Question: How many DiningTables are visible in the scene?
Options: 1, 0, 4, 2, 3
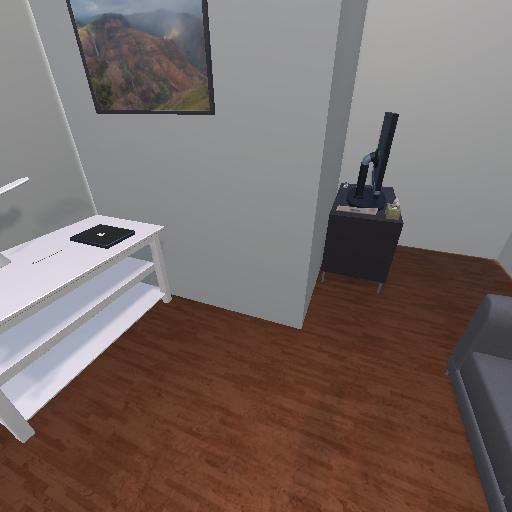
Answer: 1